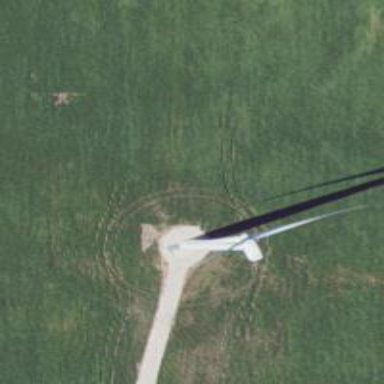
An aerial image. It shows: Wind generator powered by horizontal axis wind turbine.